Field crop: maize
Growth stage: 2
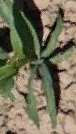
Species: maize